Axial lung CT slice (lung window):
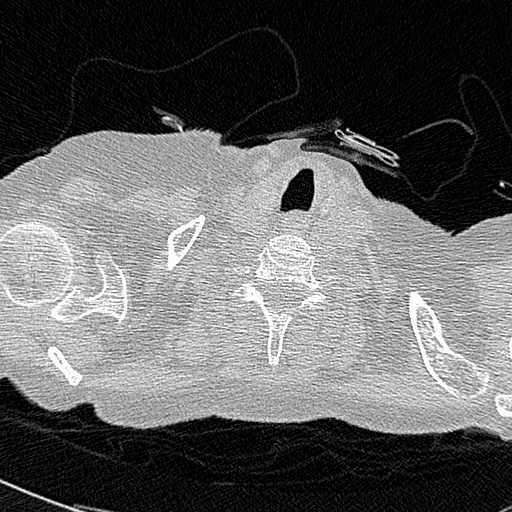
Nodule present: no